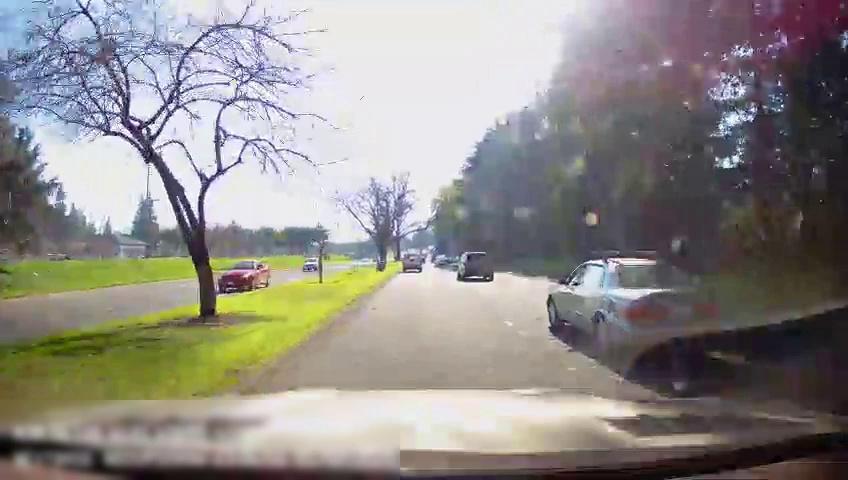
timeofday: Day
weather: Sunny
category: Drivable Space
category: Drivable Space
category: Vehicles | Car
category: Vehicles | Car
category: Vehicles | Truck
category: Vehicles | Car
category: Vehicles | SUV
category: Vehicles | Car
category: Lanes | Current Lane
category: Lanes | Current Lane